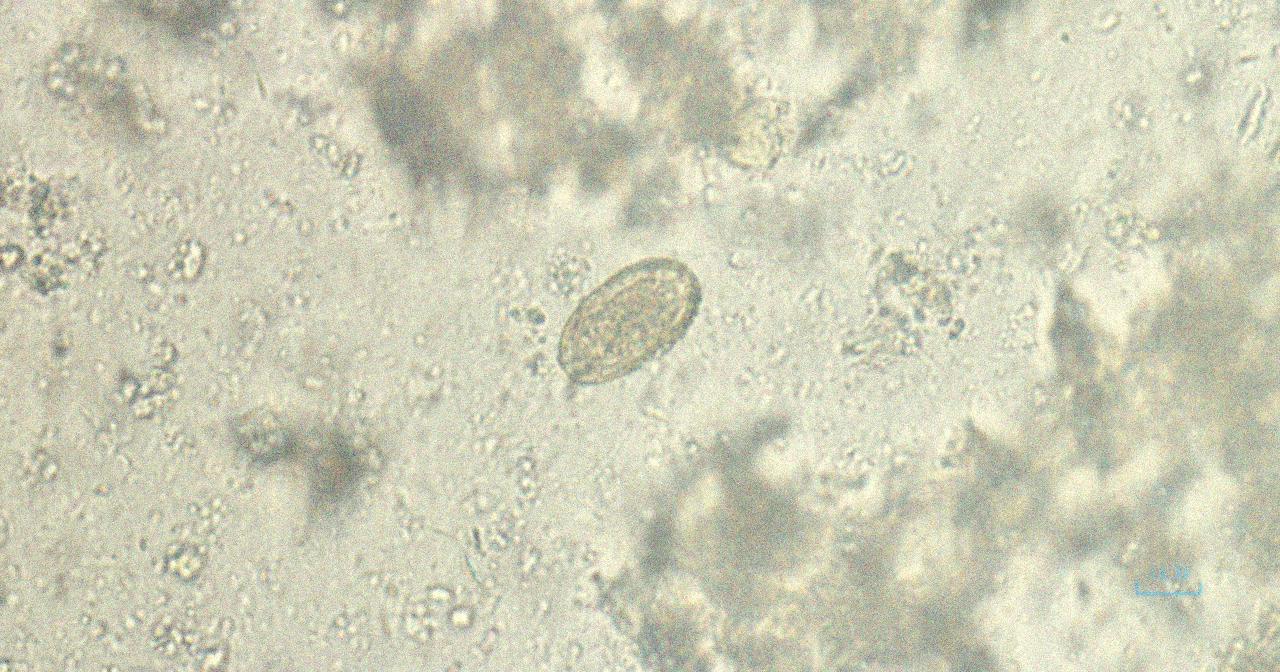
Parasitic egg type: Capillaria philippinensis